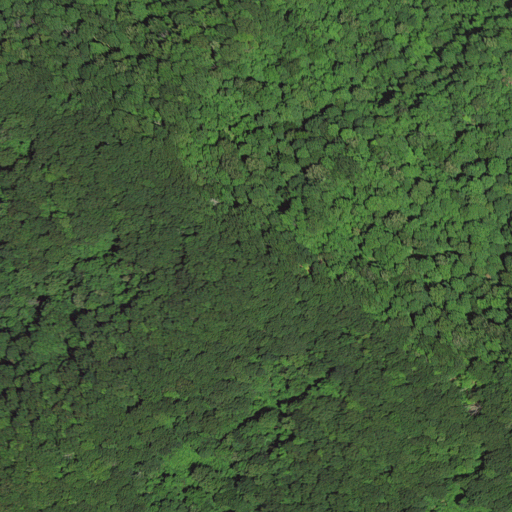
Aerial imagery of ridge(s) in West Virginia named Peachtree Ridge containing deciduous forest and evergreen forest